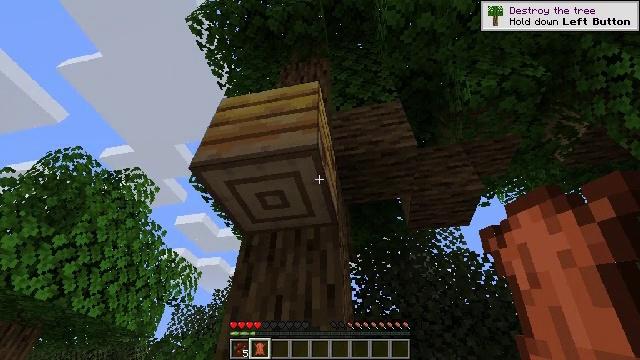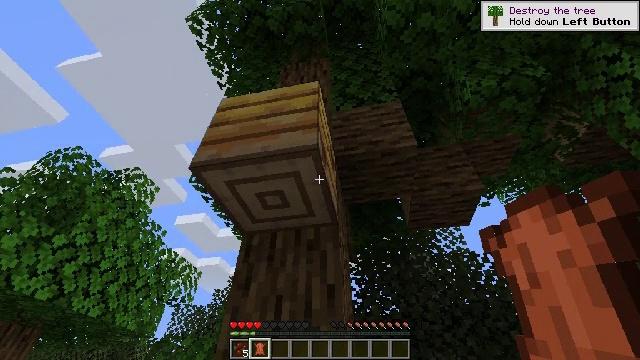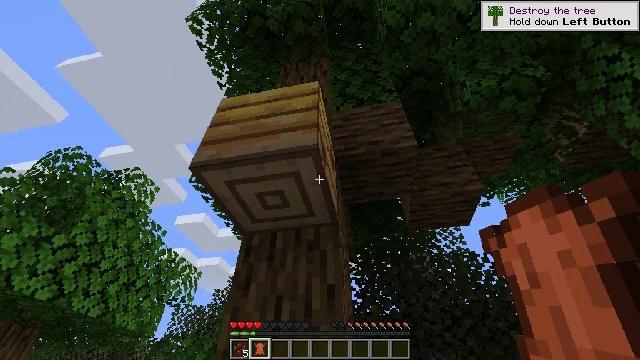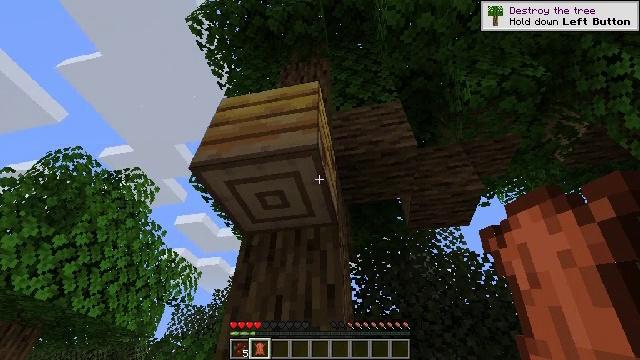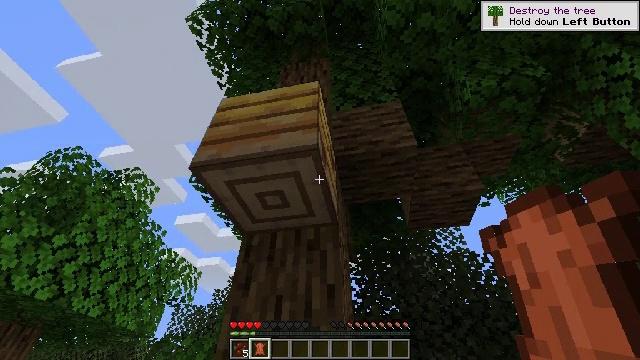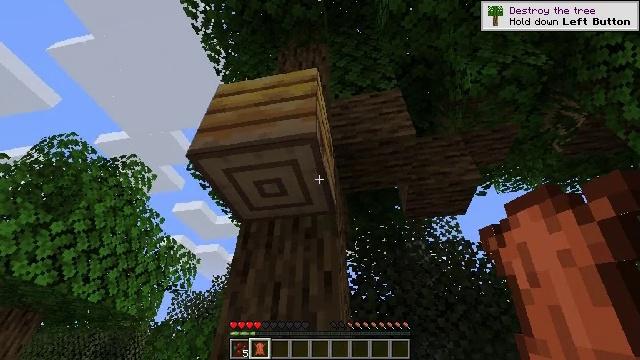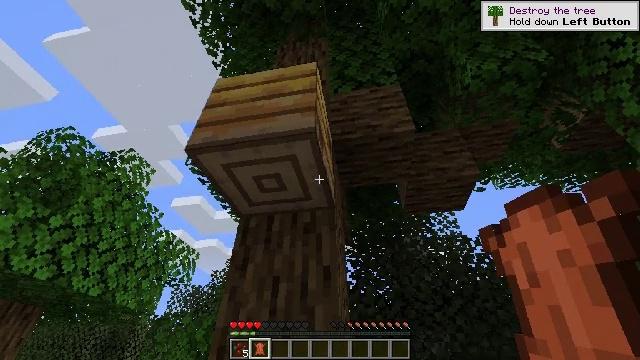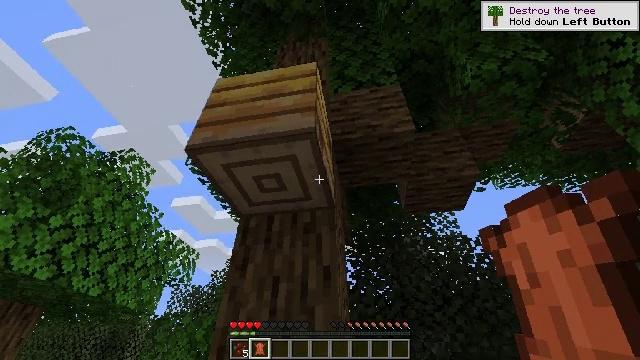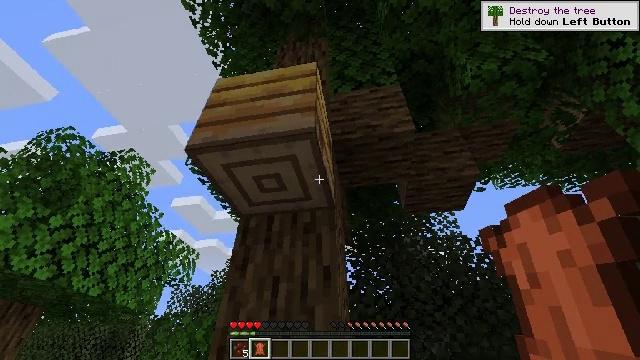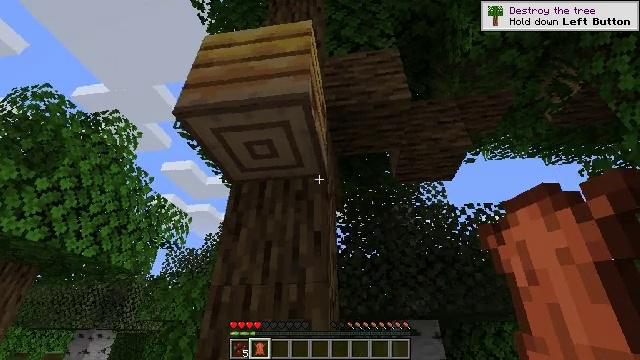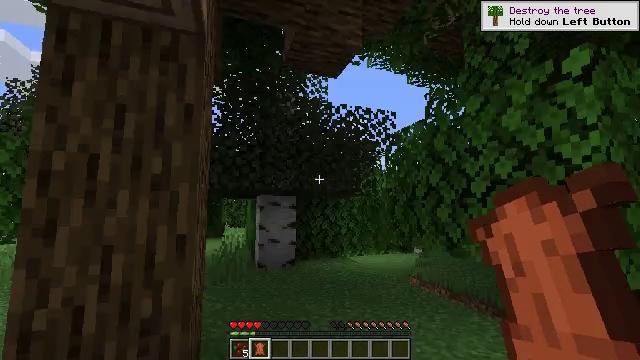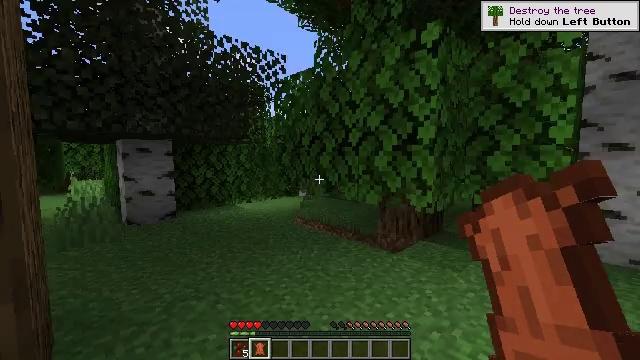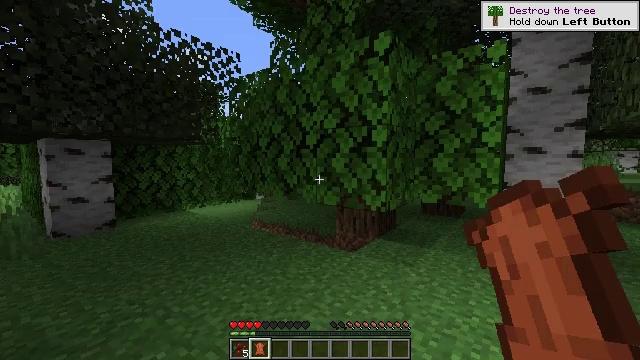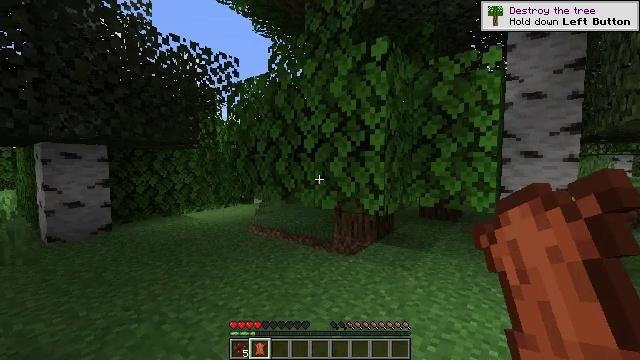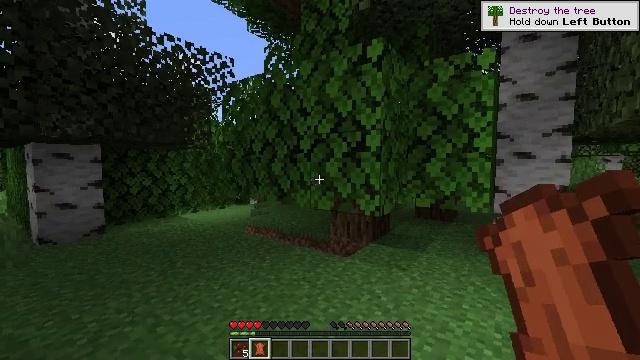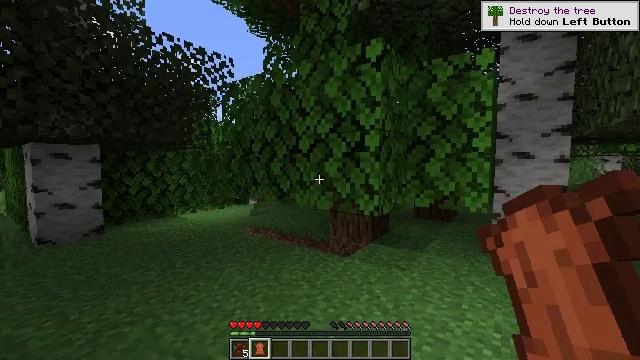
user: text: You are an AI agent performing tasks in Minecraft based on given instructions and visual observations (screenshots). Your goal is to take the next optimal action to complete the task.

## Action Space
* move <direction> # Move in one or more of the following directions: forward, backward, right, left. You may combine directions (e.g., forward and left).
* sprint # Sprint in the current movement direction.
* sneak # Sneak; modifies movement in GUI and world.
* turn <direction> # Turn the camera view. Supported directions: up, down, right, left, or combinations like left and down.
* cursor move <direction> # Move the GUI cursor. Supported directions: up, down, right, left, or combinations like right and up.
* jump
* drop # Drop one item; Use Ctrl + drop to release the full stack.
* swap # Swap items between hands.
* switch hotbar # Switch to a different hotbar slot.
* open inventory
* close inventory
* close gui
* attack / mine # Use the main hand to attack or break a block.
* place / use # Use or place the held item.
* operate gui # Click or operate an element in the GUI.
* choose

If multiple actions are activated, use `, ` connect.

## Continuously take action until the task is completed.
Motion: motion action
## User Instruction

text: Collect the bee nest for honey.
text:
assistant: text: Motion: no_op
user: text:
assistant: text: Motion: no_op
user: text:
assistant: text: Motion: no_op
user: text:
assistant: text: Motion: no_op
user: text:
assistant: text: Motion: turn down
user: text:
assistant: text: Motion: turn down
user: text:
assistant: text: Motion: no_op
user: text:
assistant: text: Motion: no_op
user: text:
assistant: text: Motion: turn right and down
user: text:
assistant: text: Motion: turn right and down
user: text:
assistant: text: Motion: turn right and down
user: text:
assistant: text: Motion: turn right
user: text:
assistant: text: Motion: no_op
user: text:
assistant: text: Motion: no_op
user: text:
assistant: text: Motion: no_op
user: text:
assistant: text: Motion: no_op
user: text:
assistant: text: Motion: no_op
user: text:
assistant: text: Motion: no_op
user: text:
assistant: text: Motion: turn right
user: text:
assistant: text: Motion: turn right and up
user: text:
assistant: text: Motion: turn right and up
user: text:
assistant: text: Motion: turn right
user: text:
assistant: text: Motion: no_op
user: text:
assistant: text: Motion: no_op
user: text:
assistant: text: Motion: no_op
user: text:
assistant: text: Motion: turn left
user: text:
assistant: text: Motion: turn left and down
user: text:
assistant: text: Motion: turn left and down
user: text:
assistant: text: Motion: turn left and up
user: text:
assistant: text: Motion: turn left and up